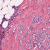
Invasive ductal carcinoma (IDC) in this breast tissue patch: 1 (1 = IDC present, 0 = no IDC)